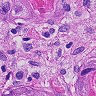
Metastatic tissue present: yes